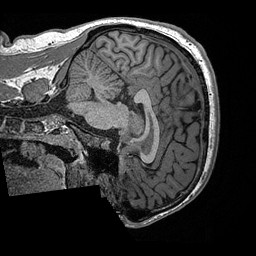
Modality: T1w
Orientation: sagittal
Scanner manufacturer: ge
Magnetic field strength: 3 T
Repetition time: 2.349 s
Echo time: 0.002968 s